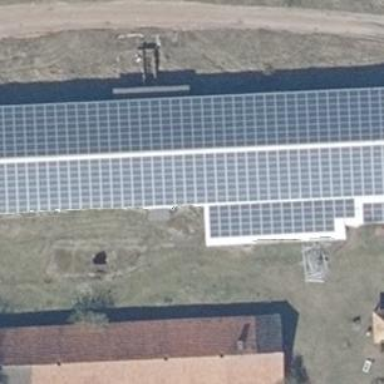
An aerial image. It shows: Small solar photovoltaic panel generator is producing electricity.